Interaction volume radius: 5 \u00c5
Interaction volume height: 20 \u00c5
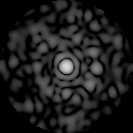
Disorder parameter: 0.8637